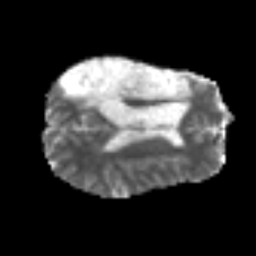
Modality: MD
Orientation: axial
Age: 54
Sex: male
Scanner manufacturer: siemens
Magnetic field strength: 3 T
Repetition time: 6.1 s
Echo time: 0.101 s